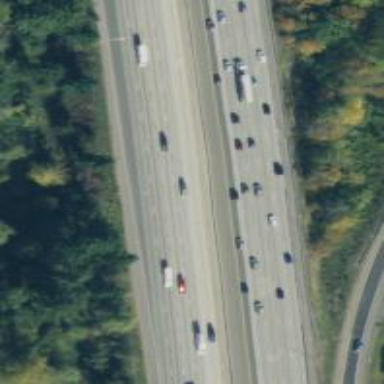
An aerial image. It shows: Asphalt motorway link.